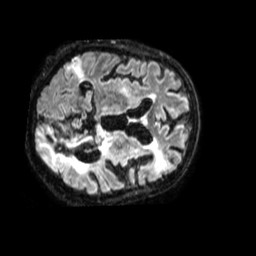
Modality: FLAIR
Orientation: axial
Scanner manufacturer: philips
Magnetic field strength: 1.5 T
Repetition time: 4.8 s
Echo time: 0.3363 s